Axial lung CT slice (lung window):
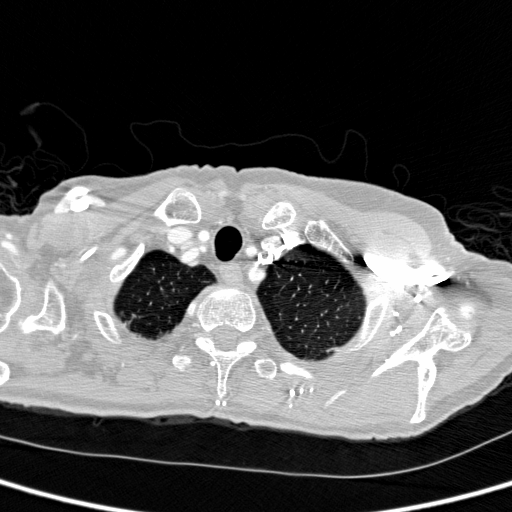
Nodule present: no